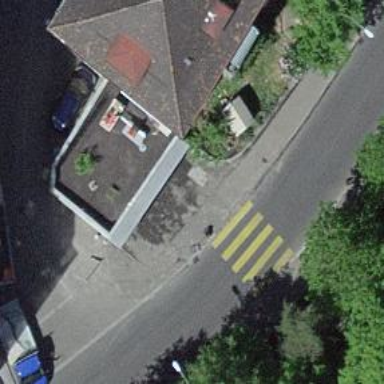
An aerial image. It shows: Kerb barrier.